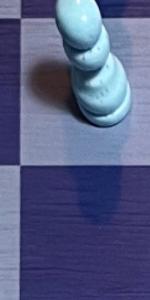
Label: Empty